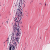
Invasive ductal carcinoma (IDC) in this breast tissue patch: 0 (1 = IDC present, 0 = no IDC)